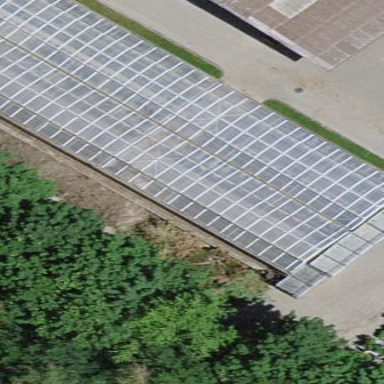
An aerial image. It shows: Greenhouse.